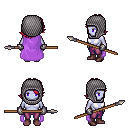
a pixel art fantasy rpg character, female body template, dark elf, purple skin, lavender cape, magenta pants, ruby red swoop hairstyle, chain hood, metal gloves, maroon shoes, spear, four views (front, back, left, right), 2x2 character sprite sheet, small pixel art, hard edges, no anti-aliasing